Interaction volume radius: 5 \u00c5
Interaction volume height: 35 \u00c5
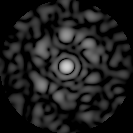
Disorder parameter: 0.6563